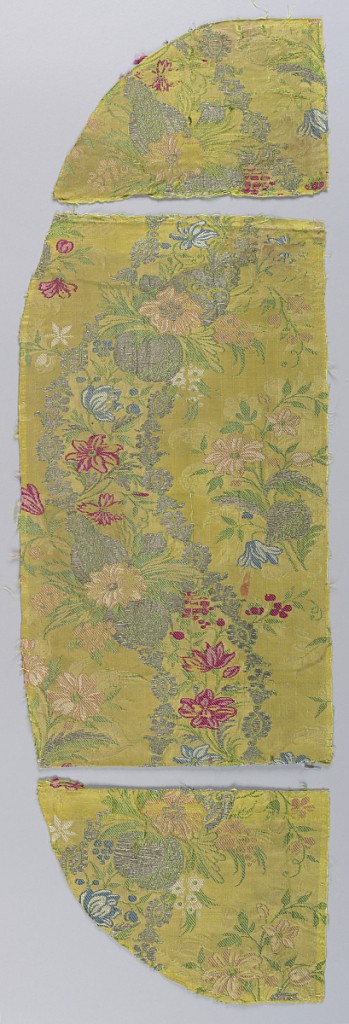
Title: Fragments
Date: late 18th century
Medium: silk, metallic thread Technique: satin weave with supplementary weft
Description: Fragment of yellow-green satin brocaded in multicolored silks and gold metallic thread in a pattern of curving bands with flower sprigs.